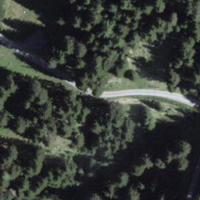
EUNIS habitat code: 43
Species observed at this site:
Turdus torquatus